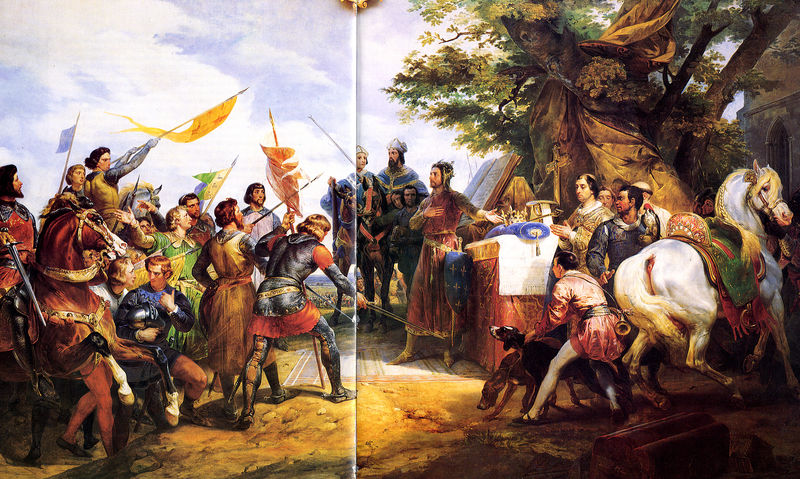
Titel: Philippe Auguste avant la bataille de Bouvines (27 juillet 1214), Philippe-Auguste vor der Schlacht von Bouvines
Künstler: Horace Vernet
Standort: Versailles
Institution: Galerie des Batailles
Schlagwörter: angriff, baum, blau, blätter, falke, gemälde, himmel, kampf, laub, mann, schatten, umhang, weiß, wolken, bäume, gelb, grün, landschaft, menschen, ocker, äste, bewegung, braun, bunt, fenster, frankreich, kleid, licht, männer, orange, schmuck, schwarz, tisch, gebäude, gürtel, haus, hund, hunde, rot, schloss, tier, tiere, tuch, weg, wolke, beige, malerei, teppich, versammlung, architektur, bibel, geschichte, historie, mensch, samt, bild, horn, vorhang, öl, erde, horizont, stamm, zweige, kirche, sonne, boden, gewand, gold, kelch, pose, decke, blatt, gotik, krone, ohren, pferd, pferde, reiter, huf, hufe, mähne, reiten, sattel, schweif, fahnen, fahne, hosen, rast, romantik, immel, krieg, schlacht, unruhe, historienbild, kissen, könig, lanze, soldaten, gefaltet, detail, knie, schild, truhe, panzer, helligkeit, buch, kreuz, schwert, schwerter, säbel, uniform, waffen, überfall, knien, kiste, degen, helm, herrscher, beten, lilie, frieden, ritter, jagd, rüstung, schimmel, wimpel, altar, kasten, fahren, wappen, helme, hubi, gegner, sage, mittelalter, krieger, historienmalerei, krönung, messe, priester, prinz, ehrerbietung, predigt, verbeugung, stute, huldigung, jeanne d'rc, kreuzzug, kreuzzüge, lanzen, umhänge, nibelungen, eiche, tempel, speere, flaggen, aufbruch, begrüßung, edelmann, lilien, prunk, rösser, helden, sieger, knick, schwur, buam, weise, schatz, kniefall, masswerk, zelt, lager, ehrung, versailles, box, teilung, schilde, eid, trompete, standarten, truppe, geschenke, spieß, kettenhemd, artus, knappe, knappen, legion, true, anhörung, kreuzfahrer, arthus, scan, blauz, englenad, hiestorienmalerei, rotter, rüstung krez, seite doppelseite, vasallen, angruff, po, gerün, schilkd, zelkt, pfetde